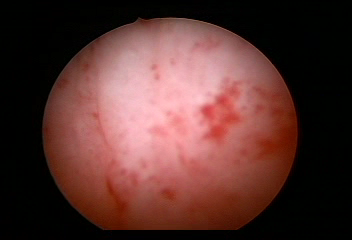
Modality: WLC
Class: Normal mucosa
Bladder cancer association: No